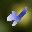
Label: 4